Question: Function:
'''
$("#123").click(function(){
var oberpunkte = new Array();
$('input:checkbox[class=oberpunkte]:checked').each(function() {
oberpunkte.push($(this).attr('name'));
});
var unterpunkte = new Array();
$('input:checkbox[class=unterpunkte]:checked').each(function() {
unterpunkte.push($(this).attr('name'));
});
var kategorie = $("input📻checked[name='kategorie']").val();
$.ajax({
TYPE: 'POST',
url: 'selected.php',
data: { oberpunkte:oberpunkte, unterpunkte: unterpunkte, kategorie: kategorie},
success: function (data){
console.log(data);
$('#sumadd').html(data);
}
});
});
});
'''
php:
'''
$oberp = $_POST['oberpunkte'];
$unterp = $_POST['unterpunkte'];
$katid = $_POST['kategorie'];
var_dump($oberp);
var_dump($unterp);
echo($katid);
'''
I also alerted my Arrays before the '$.ajax' Method. They aren't null.
If I echo the passed Arrays I get the Value null.
I also searched Stackoverflow for similar questions and didn't find a solution which solved my problem.
I bet there is an easy mistake, I just can't figure it out.
MY Div where the output will be:
'''
echo("<div id='sumadd'></div>");
'''
The Output:
'''
NULL NULL
'''
Arrays:
Console.log ->

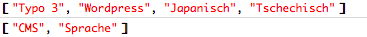
Answer: Object's methods are case sensitive try to change "TYPE" to "type" in $.ajax() method.